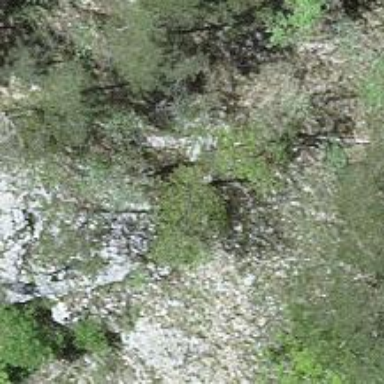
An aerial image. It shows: Cliff in nature.